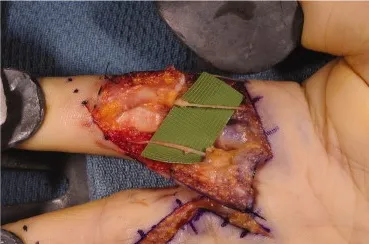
(a,b) Formal sympathectomies were performed on both the radial and ulnar neurovascular bundles with use of the operating microscope.
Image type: medical_photograph (other_medical_photograph)